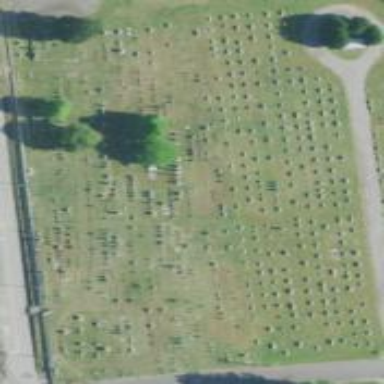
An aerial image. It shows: Graveyard.